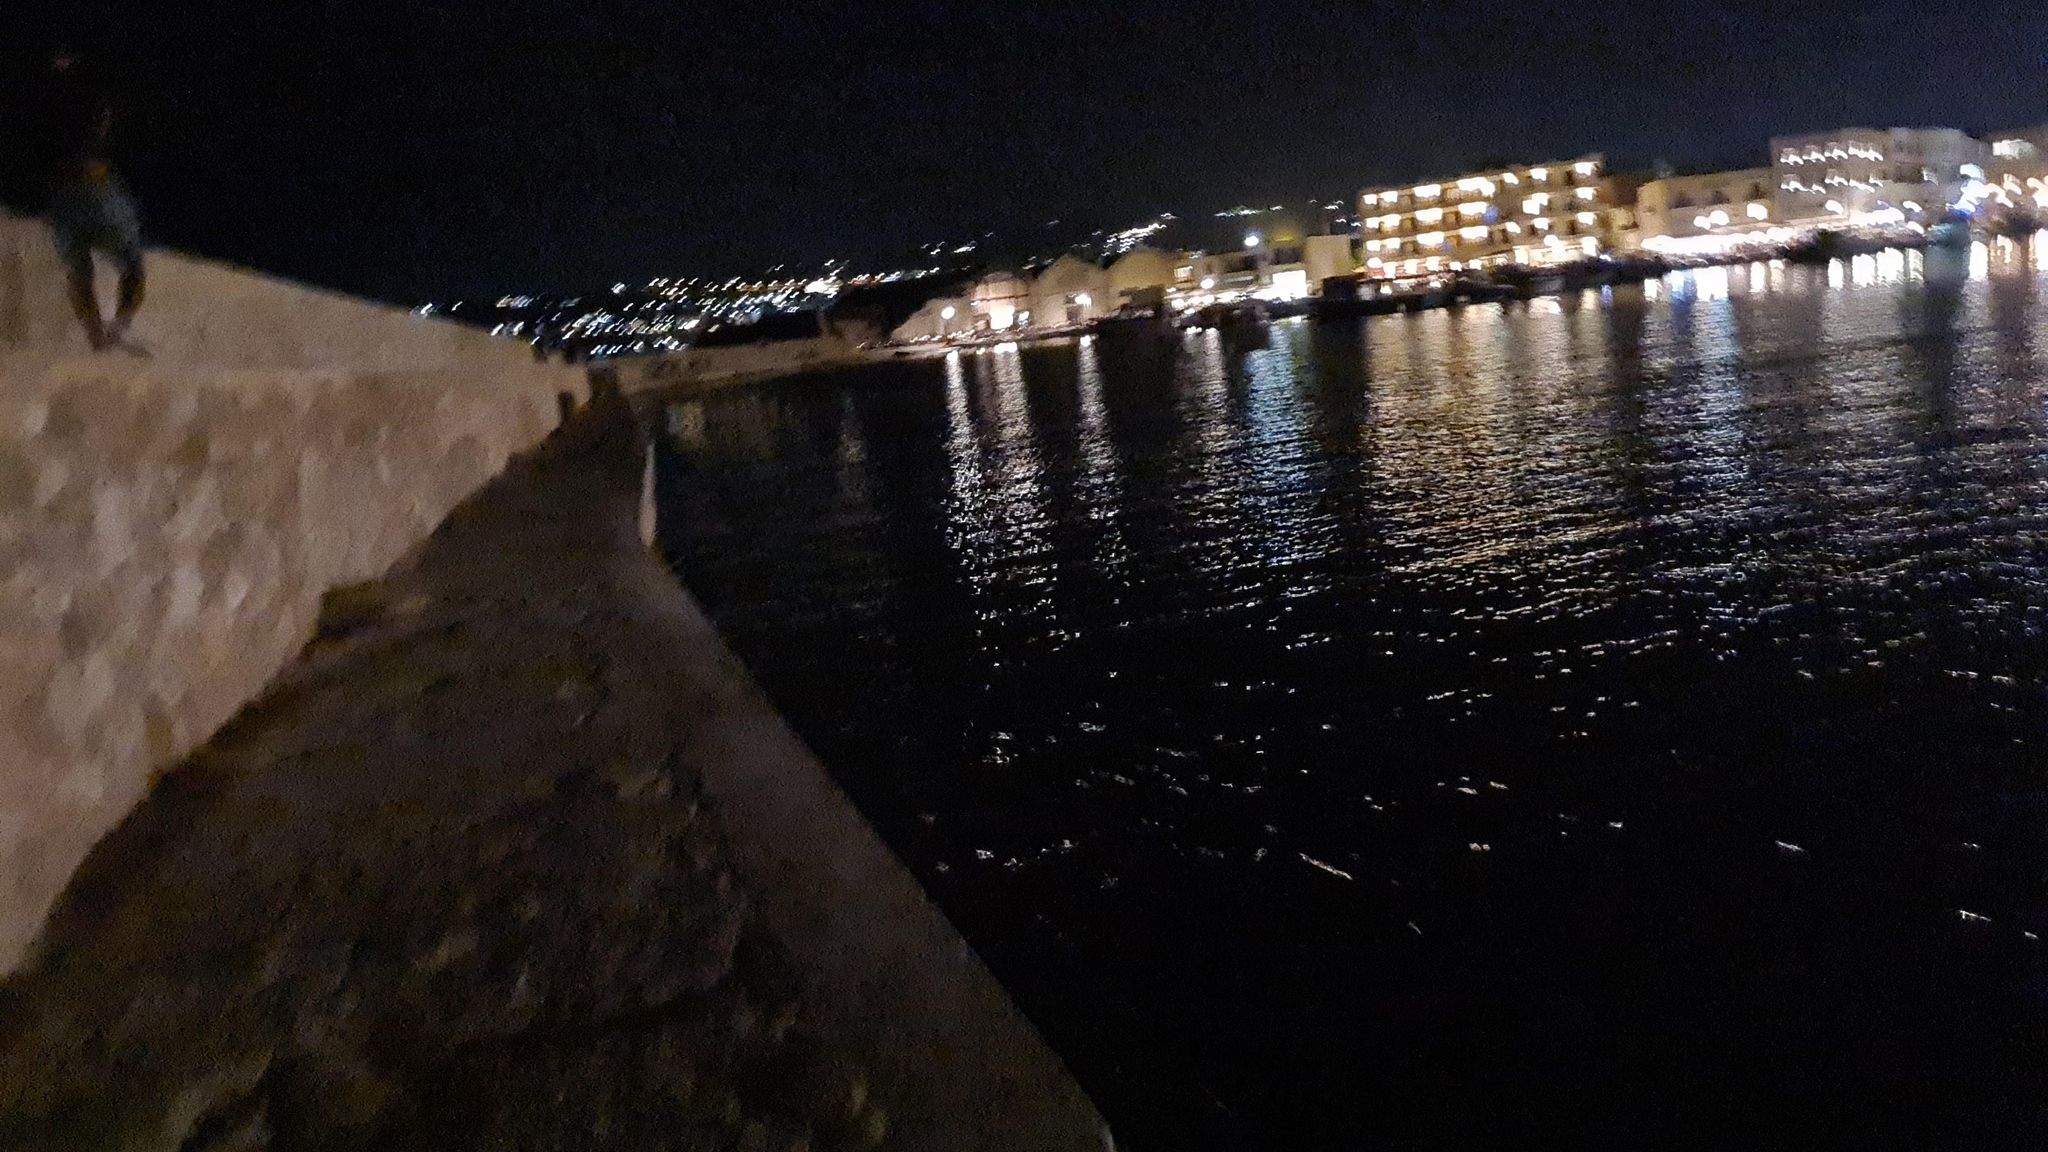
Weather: snowy
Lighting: night
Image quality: slightly poor
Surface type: walking surface
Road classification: residential, footway, steps
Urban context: urban centre
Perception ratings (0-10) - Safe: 4.09, Lively: 1, Beautiful: 5.47, Boring: 7.39, Depressing: 1.02, Wealthy: 5.92